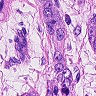
Metastatic tissue present: yes